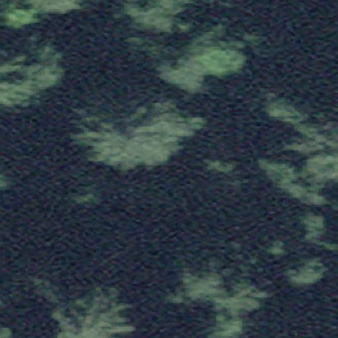
Label: other